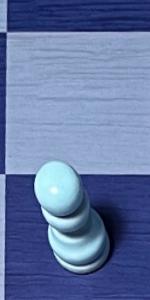
Label: Pawn_White